Question: I have the following code. The problem is that its displaying back to back in columns.
Here is a picture from my excel file:

I want it to start over from next row once the record for single execution is filled from column to column.
Here is my code:
'''
public class panel extends OrderSystem {
final JTextField items;
final JTextField number;
final JTextField cost;
final JTextField amount;
public panel() {
JFrame myFrame = new JFrame();
myFrame.setLayout( new FlowLayout() );
myFrame.setTitle("GUI Demo - ISTE-121");
myFrame.pack();
myFrame.setLocation(600,300);
myFrame.setSize(400,200);
myFrame.setDefaultCloseOperation(JFrame.EXIT_ON_CLOSE);
myFrame.setVisible(true);
JPanel order = new JPanel();
order.setLayout(new GridLayout(5,5,2,2));
myFrame.add(order, BorderLayout.CENTER);
order.add(new JLabel("Item no:", SwingConstants.RIGHT));
order.add(items = new JTextField(3));
order.add(new JLabel("Number of:", SwingConstants.RIGHT));
order.add(number = new JTextField(3));
order.add(new JLabel("Cost", SwingConstants.RIGHT));
order.add(cost = new JTextField(3));
order.add(new JLabel("Amount owed:", SwingConstants.RIGHT));
order.add(amount = new JTextField(10));
amount.setEditable(false);
JPanel buttons = new JPanel();
buttons.setLayout(new GridLayout(1,1,2,2));
myFrame.add(buttons ,BorderLayout.CENTER);
JButton calculate;
buttons.add(calculate=new JButton("Calculate"));
calculate.addActionListener(new ActionListener()
{
@Override
public void actionPerformed(ActionEvent e)
{
// TODO Auto-generated method stub
double cost1 = new Double(cost.getText().trim()).doubleValue();
double number1 = new Double(number.getText().trim()).doubleValue();
double result = cost1*number1;
amount.setText(String.valueOf(result));
}
});
JButton save;
buttons.add(save = new JButton("Save"));
save.addActionListener(new ActionListener()
{
@Override
public void actionPerformed(ActionEvent e) {
try{
// Assume default encoding.
FileWriter fw = new FileWriter("data.csv",true);
BufferedWriter bufferedWriter = new BufferedWriter(fw);
bufferedWriter.newLine();
bufferedWriter.write(',');
bufferedWriter.write(""ItemCode:""+"""+ items.getText() +"""+",");
bufferedWriter.write(""ItemNumber:""+"""+number.getText()+"""+",");
bufferedWriter.write(""ItemCost:""+"""+cost.getText()+"""+",");
bufferedWriter.write(""AmountOwned:""+"""+amount.getText()+"""+",");
bufferedWriter.newLine();
bufferedWriter.close();
}
catch(IOException ex) {
System.out.println(
"Error writing to file '"
+ "'");
// Or we could just do this:
// ex.printStackTrace();
}
}}
);
JButton clear;
buttons.add(clear=new JButton("Clear"));
clear.addActionListener(new ActionListener() {
@Override
public void actionPerformed(ActionEvent e) {
// TODO Auto-generated method stub
items.setText(null);
number.setText(null);
cost.setText(null);
amount.setText(null);
}});
JButton exit;
buttons.add(exit= new JButton("Exit"));
exit.addActionListener(new ActionListener()
{
@Override
public void actionPerformed(ActionEvent e)
{
// TODO Auto-generated method stub
System.exit(0);
}
});
JPanel buttons2 = new JPanel();
buttons2.setLayout(new GridLayout(1,1,2,2));
myFrame.add(buttons2 ,BorderLayout.SOUTH);
JButton load;
buttons2.add(calculate=new JButton("Load"));
calculate.addActionListener(new ActionListener()
{
@Override
public void actionPerformed(ActionEvent e)
{
// TODO Auto-generated method stub
}
});
JButton next;
buttons2.add(calculate=new JButton("Next>"));
calculate.addActionListener(new ActionListener()
{
@Override
public void actionPerformed(ActionEvent e)
{
// TODO Auto-generated method stub
}
});
JButton prev;
buttons2.add(calculate=new JButton("<Prev"));
calculate.addActionListener(new ActionListener()
{
@Override
public void actionPerformed(ActionEvent e)
{
// TODO Auto-generated method stub
}
});
}
'''
}
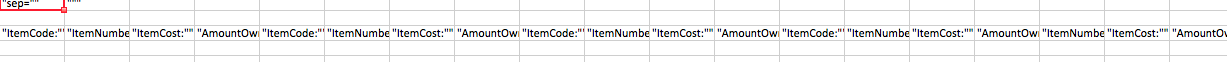
Answer: <URL>
Here is written that you can use write.print("
") so use to "
" to make a new line
instead of writing
'''
bufferedWriter.newLine();
'''
you write
'''
bufferedWriter.write("
");
'''
or
'''
bufferedWriter.write("
");
bufferedWriter.newLine();
'''
since bufferedWriter.newLine(); only writes "
" into your file as far as i know.
hope it will help you